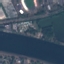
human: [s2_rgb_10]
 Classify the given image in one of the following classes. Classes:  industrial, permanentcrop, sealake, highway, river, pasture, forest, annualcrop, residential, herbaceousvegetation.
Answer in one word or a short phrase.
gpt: River